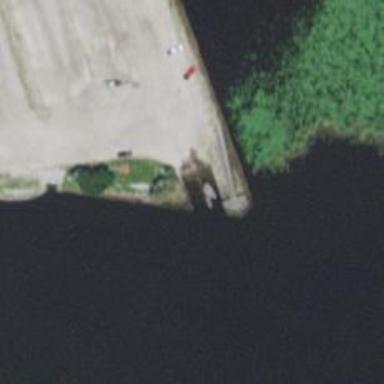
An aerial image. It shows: Slipway on leisure land.